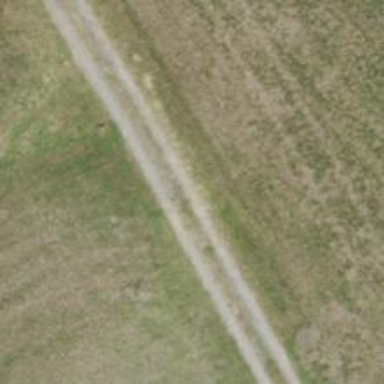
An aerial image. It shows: Compacted grade3 track.